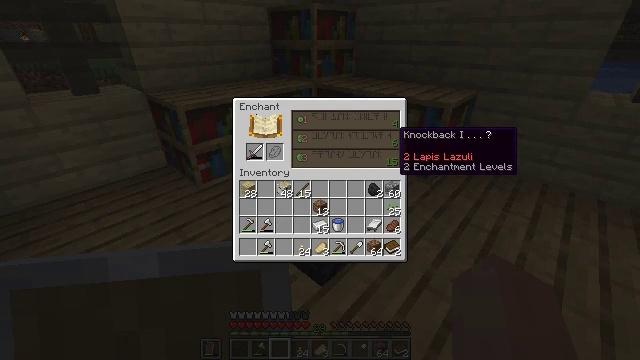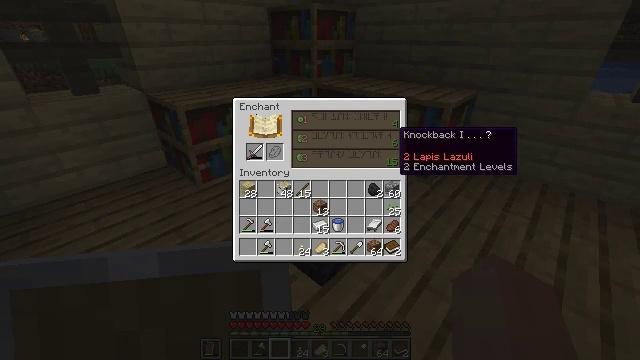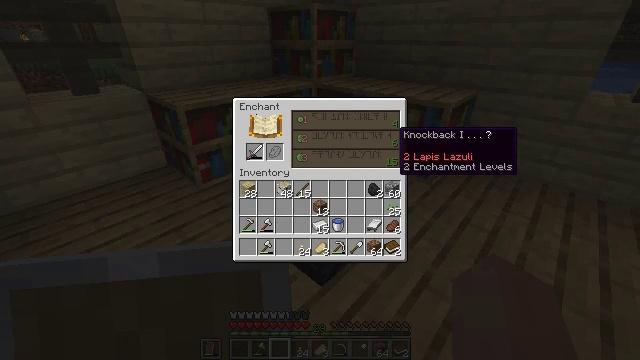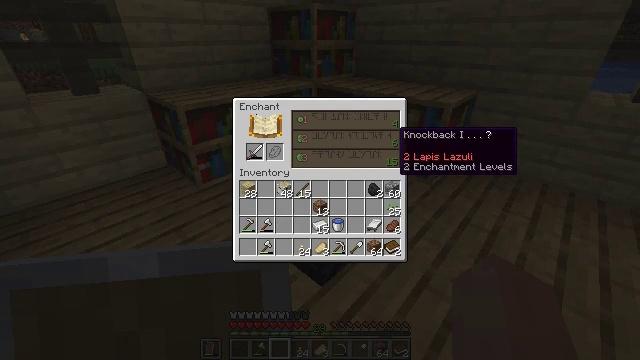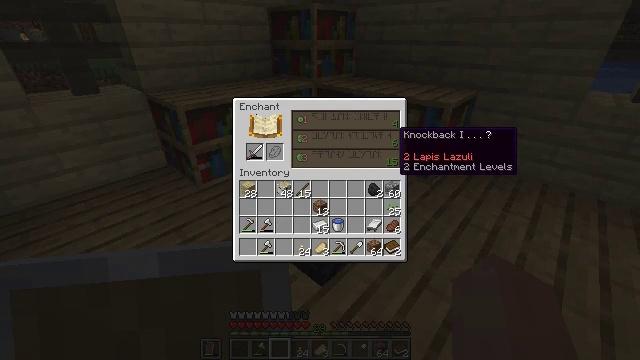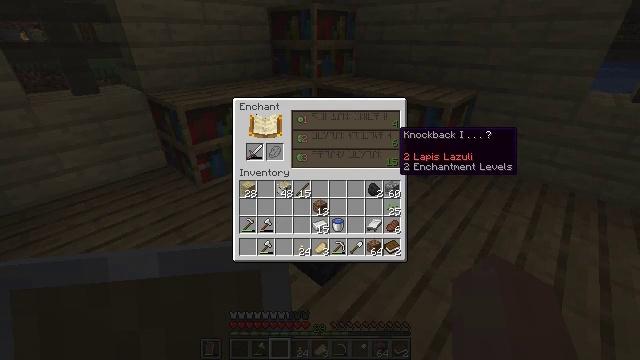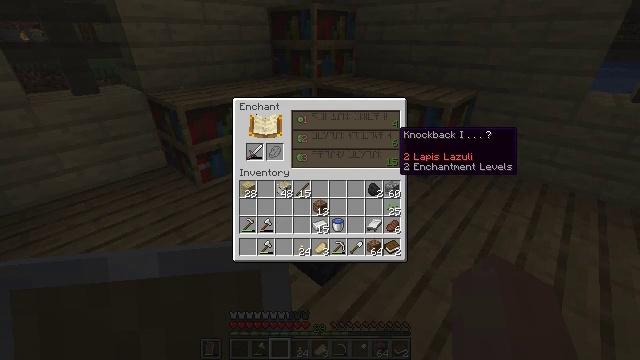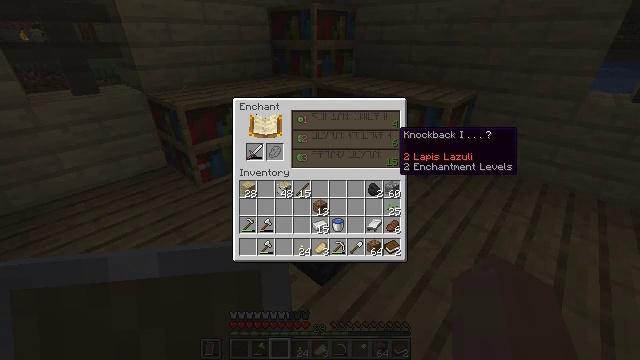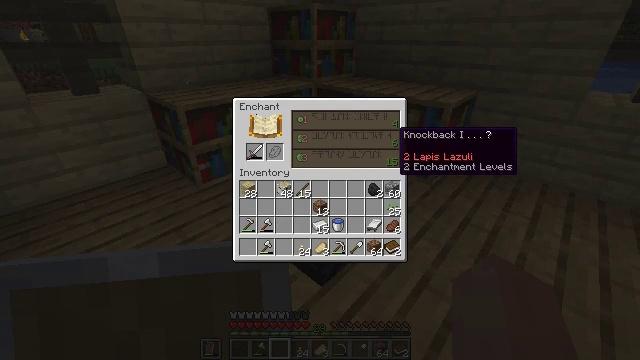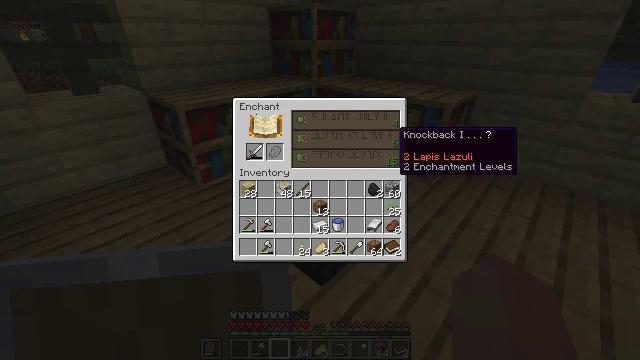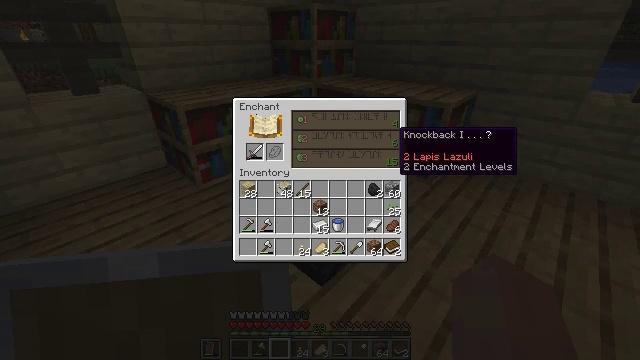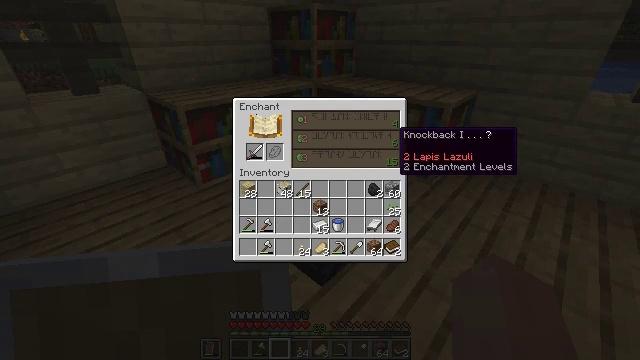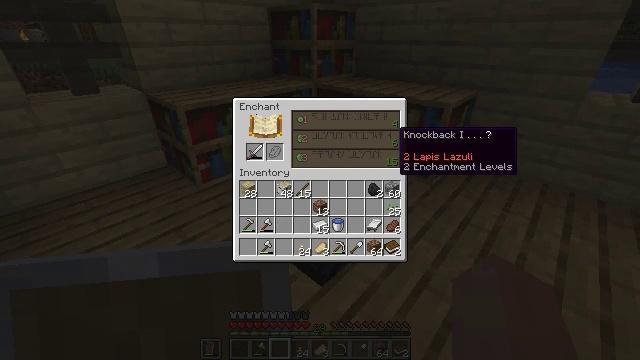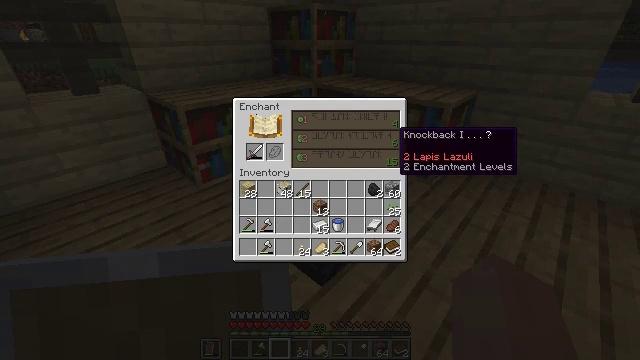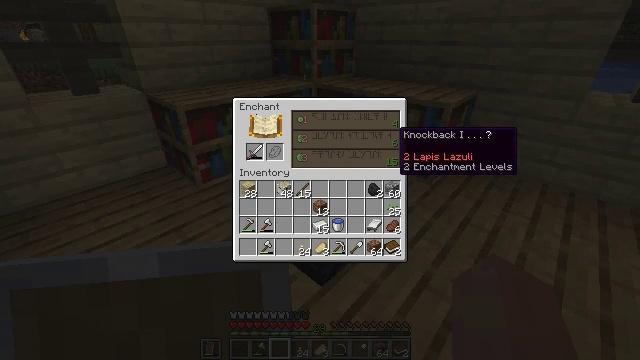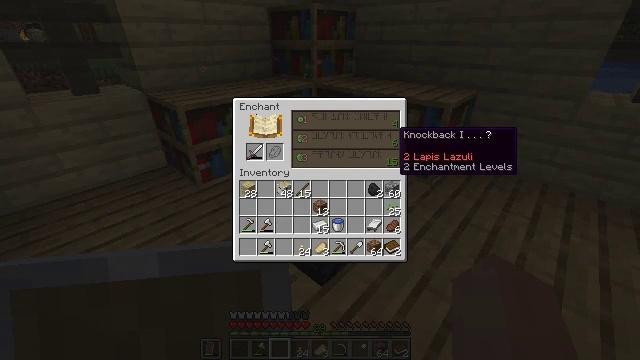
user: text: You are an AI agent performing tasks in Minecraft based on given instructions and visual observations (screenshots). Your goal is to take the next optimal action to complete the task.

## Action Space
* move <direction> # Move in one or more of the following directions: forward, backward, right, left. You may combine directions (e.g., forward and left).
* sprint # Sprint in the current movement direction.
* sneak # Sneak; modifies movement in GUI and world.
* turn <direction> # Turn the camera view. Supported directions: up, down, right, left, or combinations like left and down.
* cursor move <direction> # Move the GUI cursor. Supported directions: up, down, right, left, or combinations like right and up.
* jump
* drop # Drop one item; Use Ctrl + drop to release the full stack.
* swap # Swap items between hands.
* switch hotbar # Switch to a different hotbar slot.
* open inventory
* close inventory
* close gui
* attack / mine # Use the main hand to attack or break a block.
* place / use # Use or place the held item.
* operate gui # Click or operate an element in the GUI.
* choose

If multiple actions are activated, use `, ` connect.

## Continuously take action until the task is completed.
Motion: motion action
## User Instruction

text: Use sticks and string to craft a fishing rod.
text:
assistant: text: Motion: no_op
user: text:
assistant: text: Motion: no_op
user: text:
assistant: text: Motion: no_op
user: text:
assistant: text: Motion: no_op
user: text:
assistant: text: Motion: no_op
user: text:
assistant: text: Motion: no_op
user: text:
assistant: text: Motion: no_op
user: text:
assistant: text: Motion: no_op
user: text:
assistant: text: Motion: no_op
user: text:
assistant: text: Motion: no_op
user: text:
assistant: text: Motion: no_op
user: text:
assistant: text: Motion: no_op
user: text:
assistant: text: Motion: no_op
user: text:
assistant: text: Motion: no_op
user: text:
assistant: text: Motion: no_op
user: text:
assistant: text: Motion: no_op
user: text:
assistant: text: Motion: no_op
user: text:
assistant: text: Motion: no_op
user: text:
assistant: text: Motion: no_op
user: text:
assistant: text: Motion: no_op
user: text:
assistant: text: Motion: no_op
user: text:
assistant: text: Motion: no_op
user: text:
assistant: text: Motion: no_op
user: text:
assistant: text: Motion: no_op
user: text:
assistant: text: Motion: no_op
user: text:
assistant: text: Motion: no_op
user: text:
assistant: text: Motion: no_op
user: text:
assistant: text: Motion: no_op
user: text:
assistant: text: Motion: no_op
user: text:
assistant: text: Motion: no_op